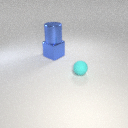
large blue metal cube below large blue metal cylinder